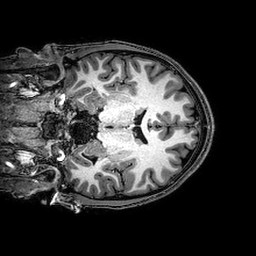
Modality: T1w
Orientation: coronal
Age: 19
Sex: male
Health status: healthy
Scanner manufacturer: philips
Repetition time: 0.008124 s
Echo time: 0.00373 s